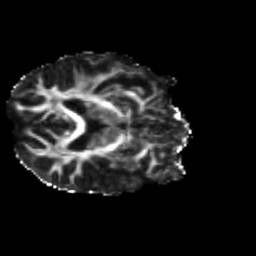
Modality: FA
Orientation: axial
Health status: ill
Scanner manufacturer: siemens
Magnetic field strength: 3 T
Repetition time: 6.8 s
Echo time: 0.097 s